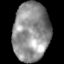
Tissue: lung
Cell type: Epithelial cells
Senescence score: 0.1831
Nuclear area (px): 2096
Mean DAPI intensity: 142.773